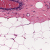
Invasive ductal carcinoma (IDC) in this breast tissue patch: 0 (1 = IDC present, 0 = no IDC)